Field crop: maize
Growth stage: 2
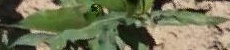
Species: maize